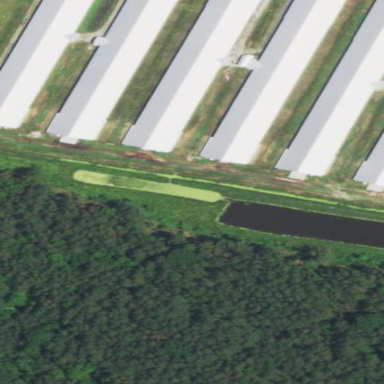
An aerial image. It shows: Farm auxiliary building.